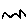
Label: zigzag